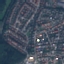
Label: Residential